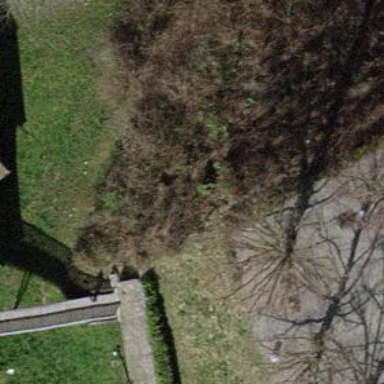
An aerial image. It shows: Retaining wall that is part of the historic city walls.